Question: I have this problem that I could solve this by throwing me this error, brother I press a button that invokes a form Cencillo doing a search. The error is as follows.

And the code of the button which gives me this error is as follows:
'''
procedure TfListaEntregaBodegas.SBBuscarClick(Sender: TObject);
begin
inherited;
FBuscarRequisicionBodega := TFBuscarRequisicionBodega.Create(Application);
FBuscarRequisicionBodega.dsRequisicionBodega.DataSet:=qListaRequisiciones;
FBuscarRequisicion.ShowModal;
FBuscarRequisicion.Free;
dbgListaRequisiciones.Setfocus;
end;
'''
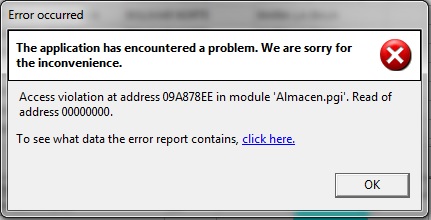
Answer: The apparent problem is on the commented lines below, where you create something called 'TFBuscarRequisicionBodega' and assign it to a variable named 'FBuscarRequisicionBodega' and set a few properties of 'FBuscarRequisicionBodega'. You then call 'ShowModal' on an named 'FBuscarRequisicion' and free it afterward. You've now orphaned 'FBuscarRequisicionBodega' (nothing ever frees it), and at the same time called 'ShowModal' on something you haven't provided code for ('FBuscarRequisicion'), and freed it afterward. Clicking the button a second time will then call 'ShowModal' on something you've freed the last time through.
This problem seems pretty clear to spot, without even reading the variable names - just examine these two lines of code:
'''
FBuscarRequisicionBodega.dsRequisicionBodega.DataSet:=qListaRequisiciones;
FBuscarRequisicion.ShowModal;
'''
See how the variable name lengths don't match? (The '.' doesn't line up, because the first one has six more letters than the second one.)
Read the variable names very carefully in the code you've posted, and the problem seems very clear. (Two seconds with the debugger will tell you for sure; you really should learn to use it).
'''
procedure TfListaEntregaBodegas.SBBuscarClick(Sender: TObject);
begin
inherited;
// You create something and assign it to one variable here.
// Set debugger breakpoint on next line (F5, click the grey
// gutter to the left of the editor line numbers, or right-click
// the line and choose Debug->Toggle Breakpoint, run your app (F9),
// and step through the code with F8.
FBuscarRequisicionBodega := TFBuscarRequisicionBodega.Create(Application);
FBuscarRequisicionBodega.dsRequisicionBodega.DataSet:=qListaRequisiciones;
// You then call ShowModal on a totally different variable here, then
// free it after ShowModal returns.
FBuscarRequisicion.ShowModal;
FBuscarRequisicion.Free;
dbgListaRequisiciones.Setfocus;
end;
'''